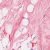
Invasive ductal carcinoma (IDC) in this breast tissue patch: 0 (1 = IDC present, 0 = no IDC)